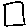
Label: square